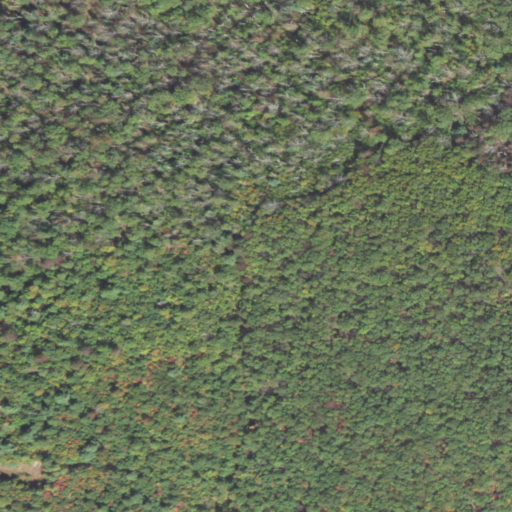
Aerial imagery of mountain in Pennsylvania named Briar Mountain containing only deciduous forest